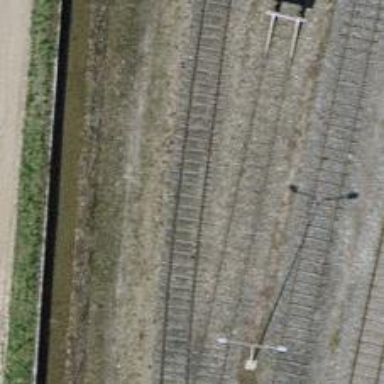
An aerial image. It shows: Single railway siding track.